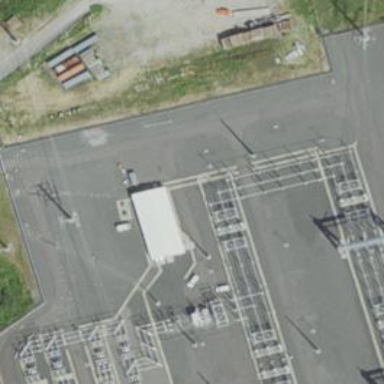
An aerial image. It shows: Switch for power supply.